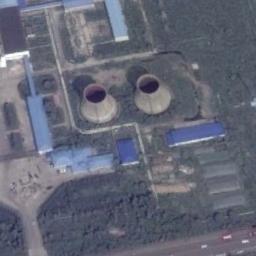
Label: thermal_power_station